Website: macys
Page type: gifting
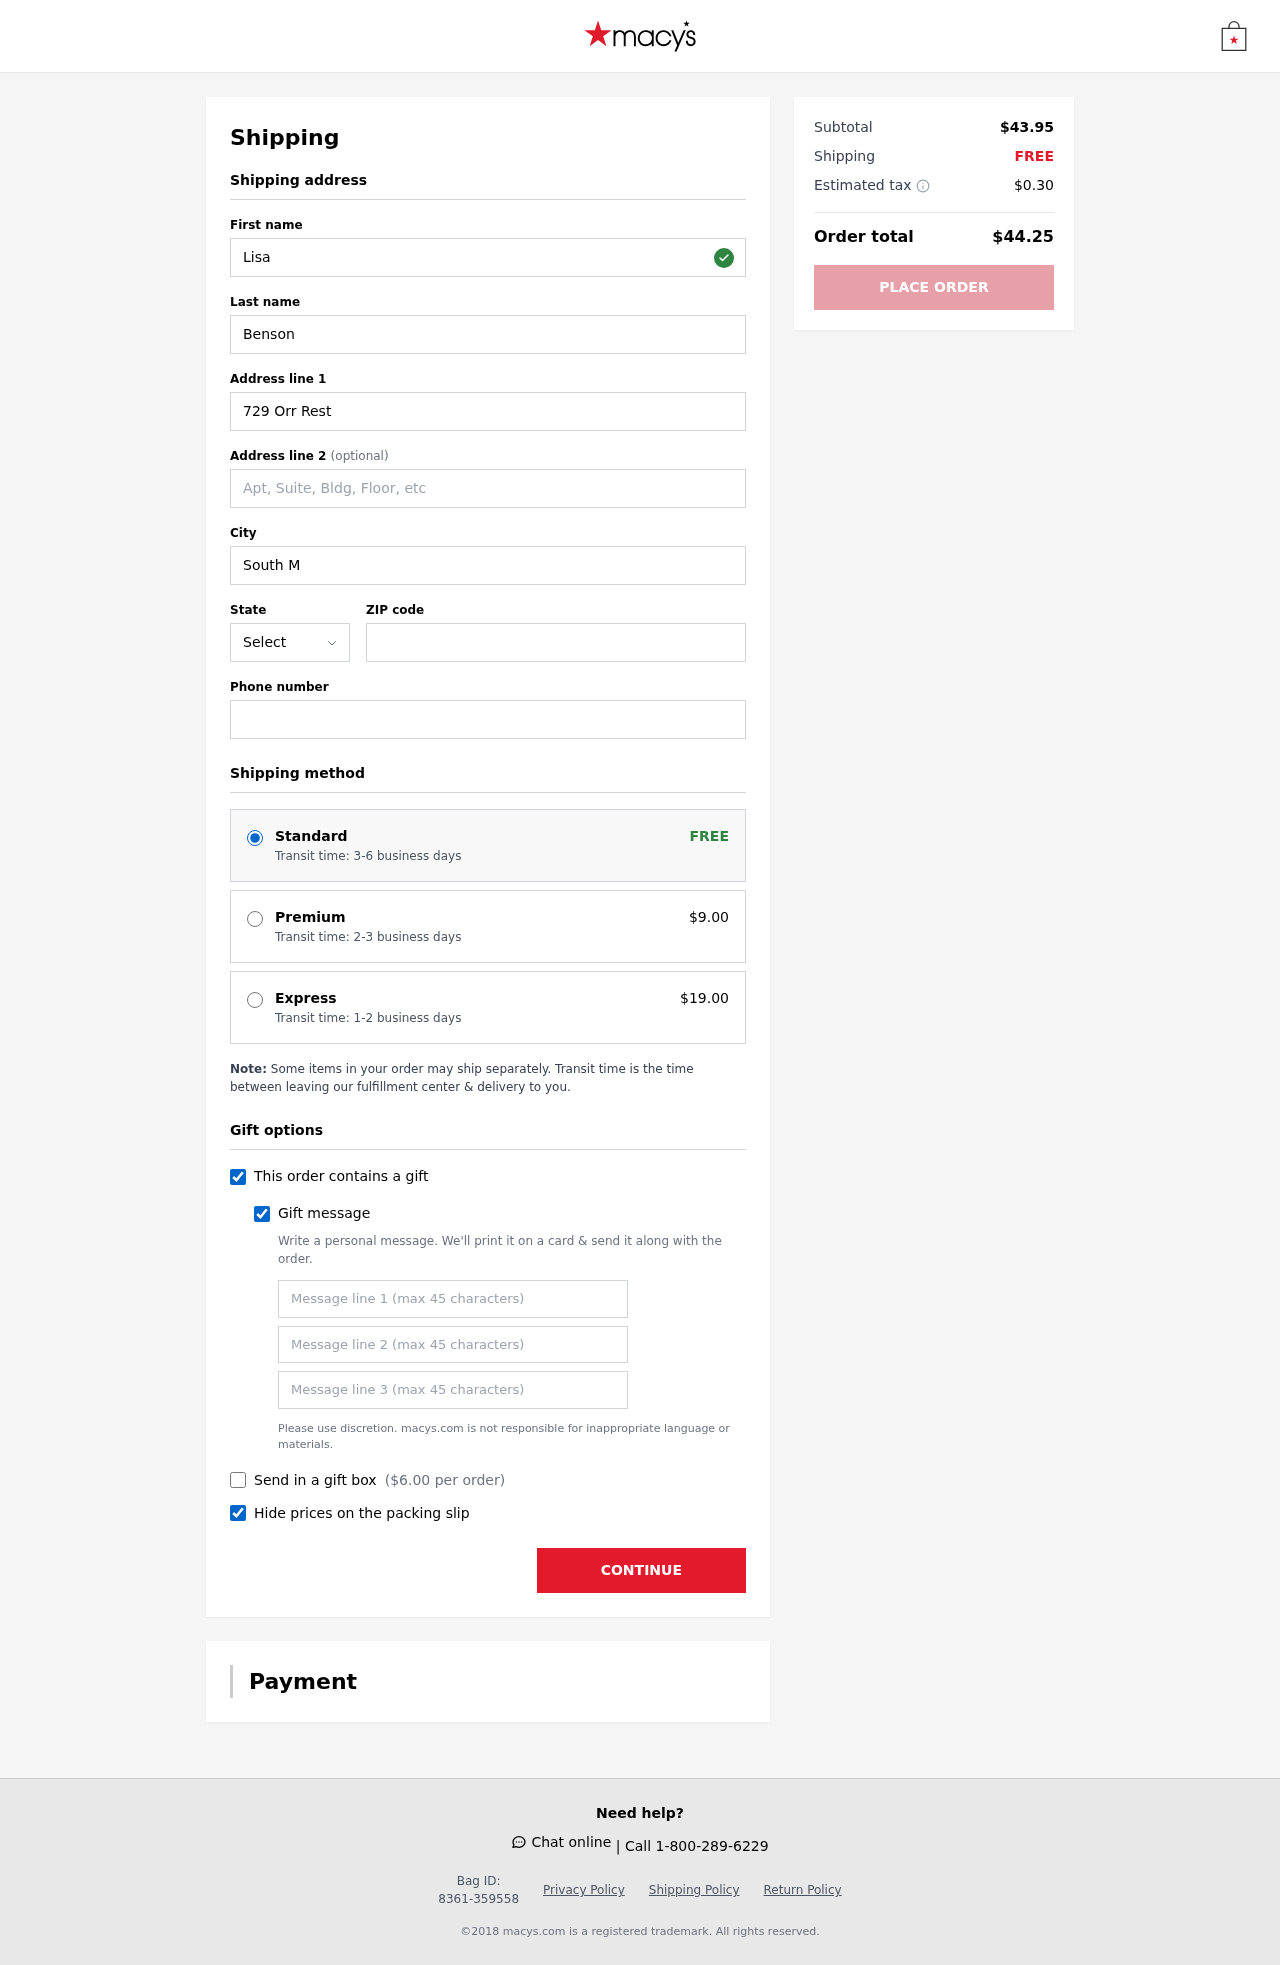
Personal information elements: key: PII_STATE_ABBR
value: DE
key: PII_FIRSTNAME
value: Lisa
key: PII_LASTNAME
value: Benson
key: PII_STREET
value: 729 Orr Rest
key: PII_CITY
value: South Matthewland
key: PII_POSTCODE
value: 91772
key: PII_PHONE
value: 2234496582
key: PII_GIFT_MESSAGE
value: Happy Birthday, Sarah! I know how much you’ve been wanting to hit the pavement with some fresh kicks—so I thought these would be perfect for your next run! Can’t wait to see you crushing those miles! Lisa
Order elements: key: ORDER_SHIPPING_STANDARD
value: Transit time: 3-6 business days
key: ORDER_SHIPPING_PREMIUM
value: Transit time: 2-3 business days
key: ORDER_SHIPPING_PREMIUM_PRICE
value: $9.00
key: ORDER_SHIPPING_EXPRESS
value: Transit time: 1-2 business days
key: ORDER_SHIPPING_EXPRESS_PRICE
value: $19.00
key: ORDER_GIFT_BOX_PRICE
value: $6.00
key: ORDER_SUBTOTAL
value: $43.95
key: ORDER_SHIPPING_COST
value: FREE
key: ORDER_TAX
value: $0.30
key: ORDER_TOTAL
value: $44.25